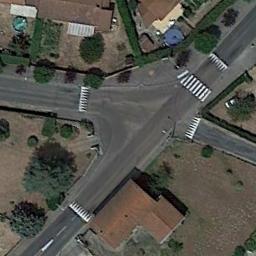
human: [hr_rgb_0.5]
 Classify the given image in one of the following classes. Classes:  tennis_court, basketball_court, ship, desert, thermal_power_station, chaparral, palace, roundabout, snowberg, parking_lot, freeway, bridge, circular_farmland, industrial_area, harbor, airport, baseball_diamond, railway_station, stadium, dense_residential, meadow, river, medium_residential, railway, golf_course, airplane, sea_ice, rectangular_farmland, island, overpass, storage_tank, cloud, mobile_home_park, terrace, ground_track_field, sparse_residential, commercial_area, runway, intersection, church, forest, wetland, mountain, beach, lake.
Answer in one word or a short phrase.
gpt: intersection